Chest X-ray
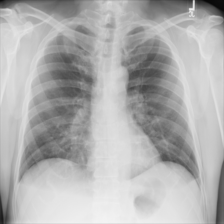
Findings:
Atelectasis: negative
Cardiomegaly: negative
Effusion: positive
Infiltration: negative
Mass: negative
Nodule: negative
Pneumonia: negative
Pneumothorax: negative
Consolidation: negative
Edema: negative
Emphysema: negative
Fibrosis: negative
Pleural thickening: negative
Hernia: negative